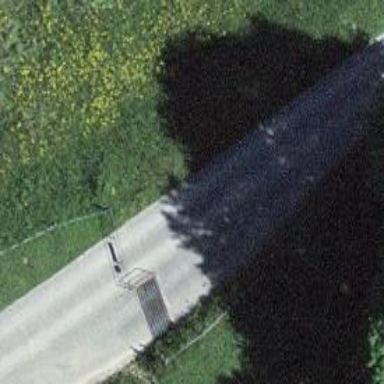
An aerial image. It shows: Cattle grid barrier.